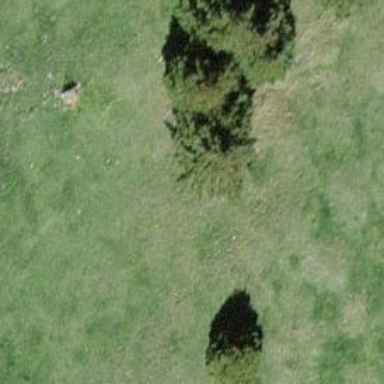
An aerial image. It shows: Needle-leaved tree in its natural environment.